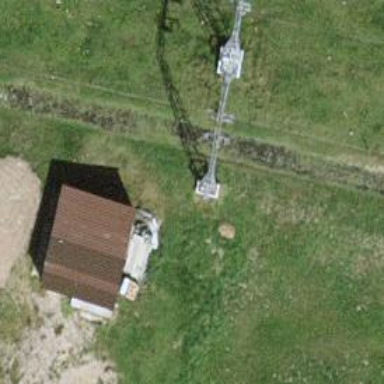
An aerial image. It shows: Pylon for aerialway.